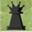
Piece: bQ